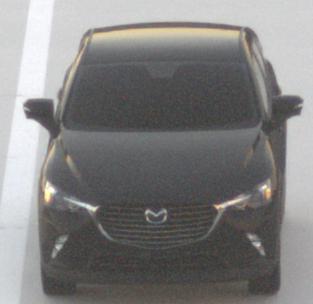
Make: Mazda
Model: CX-3 SKYACTIV-G 120
Detailed model: CX-3 (DK)
Model produced from: 2015/06
Model produced until: 2018/06
Doors: 5
Color: black
Road condition: dry road
Daytime: sunrise or sunset
Contrast: low contrast